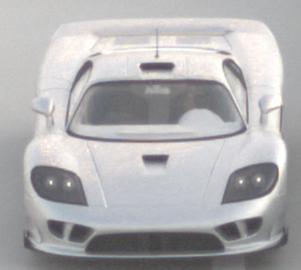
Make: Saleen
Model: S7
Detailed model: -
Model produced from: 2000
Model produced until: 2008
Doors: 2
Color: white
Road condition: dry road
Daytime: sunrise or sunset
Contrast: low contrast